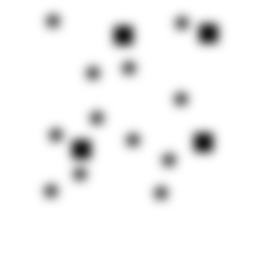
Squares: 4
Triangles: 0
Stars: 12
Total shapes: 16